Question: I'm having a hard time with GUI.
Basically I want to create a program that can select and add items from a given list and display the total amount(price of the item) from the added items. So, when I add items items from the 'leftlist' the price will appear in the 'rightlist', and when I press the 'totalbutton', the total price of the selected items will appear via 'JLabel'. Sample would be:

So far, this is what I've done:
'''
import java.awt.FlowLayout;
import java.awt.event.ActionEvent;
import java.awt.event.ActionListener;
import javax.swing.*;
public class MP2_1 extends JFrame{
private JList leftlist;
private JList rightlist;
private JButton addbutton;
private JButton totalbutton;
private static String[] items = {"item1", "item2", "item3", "item4", "item5"
, "item6", "item7", "item8", "item9", "item10"};
private JButton total;
public MP2_1() {
super("MP2_1");
setLayout(new FlowLayout());
leftlist = new JList(items);
leftlist.setVisibleRowCount(5);
leftlist.setSelectionMode(ListSelectionModel.MULTIPLE_INTERVAL_SELECTION);
add(new JScrollPane(leftlist));
addbutton = new JButton("ADD");
addbutton.addActionListener(
new ActionListener(){
public void actionPerformed(ActionEvent event){
rightlist.setListData(leftlist.getSelectedValuesList().toArray());
}
}
);
add(addbutton);
rightlist = new JList();
rightlist.setVisibleRowCount(5);
rightlist.setFixedCellWidth(55);
rightlist.setFixedCellHeight(20);
add(new JScrollPane(rightlist));
totalbutton = new JButton("Total");
totalbutton.addActionListener(
new ActionListener(){
public void actionPerformed(ActionEvent event){
rightlist.setListData(leftlist.getSelectedValuesList().toArray());
}
}
);
add(totalbutton);
}
public static void main(String[] args) {
MP2_1 list = new MP2_1();
list.setDefaultCloseOperation(JFrame.EXIT_ON_CLOSE);
list.setSize(300,300);
list.setVisible(true);
}
}
'''
I must have made a mistake in the structure like using 'setListData' but I can't think of any other way of transferring a price of an item there, right now it only transfers the item itself.
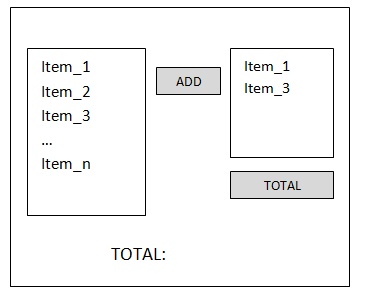
Answer: I have checked your above example and found two things. One that it doesn't preserve the previously selected item in the list once we click on Add button to add items to right list. Second thing was that you are using the String to show items in the list but we need to have price also with the list object.
To have price associated with item I have created another class which contains Item Name and also its price which will be used in the List. Below is the Item class, check comment of toString method for correct understanding and usage of it with JList.
'''
public class Item {
private String itemName;
private Integer itemPrice;
public Item(){}
public Item(String itemName, int itemPrice){
this.itemName = itemName;
this.itemPrice = itemPrice;
}
public String getItemName() {
return itemName;
}
public void setItemName(String itemName) {
this.itemName = itemName;
}
public Integer getItemPrice() {
return itemPrice;
}
public void setItemPrice(Integer itemPrice) {
this.itemPrice = itemPrice;
}
@Override
/*
* This is very important to override as it will be used by JList to show the item name
*/
public String toString(){
return this.itemName;
}
}
'''
I have modified your original class to use above Item class which will achieve what you have described in your question. Note that I have used Integer for your Item price you can modify it to have Double also. Also check comments in the code below to understand the changes done in the class.
'''
import java.awt.FlowLayout;
import java.awt.event.ActionEvent;
import java.awt.event.ActionListener;
import java.util.ArrayList;
import java.util.Arrays;
import java.util.LinkedHashSet;
import java.util.List;
import java.util.Set;
import javax.swing.*;
public class MP2_1 extends JFrame {
private JList leftlist;
private JList rightlist;
private JButton addbutton;
private JButton totalbutton;
private JLabel totalLabel;
public MP2_1() {
super("MP2_1");
setLayout(new FlowLayout());
// preparing item list it might be coming from somewhere else
List<Item> itemList = new ArrayList<Item>();
itemList.add(new Item("Item 1", 100));
itemList.add(new Item("Item 2", 400));
itemList.add(new Item("Item 3", 500));
itemList.add(new Item("Item 4", 600));
itemList.add(new Item("Item 5", 800));
itemList.add(new Item("Item 6", 300));
itemList.add(new Item("Item 7", 200));
itemList.add(new Item("Item 8", 300));
itemList.add(new Item("Item 9", 400));
leftlist = new JList(itemList.toArray());
leftlist.setVisibleRowCount(5);
leftlist
.setSelectionMode(ListSelectionModel.MULTIPLE_INTERVAL_SELECTION);
add(new JScrollPane(leftlist));
addbutton = new JButton("ADD");
addbutton.addActionListener(new ActionListener() {
public void actionPerformed(ActionEvent event) {
//make sure you preserve the previously selected list items
int size = rightlist.getModel().getSize();
Set objects = new LinkedHashSet();
for (int i = 0; i < size; i++) {
objects.add(rightlist.getModel().getElementAt(i));
}
objects.addAll(Arrays.asList(leftlist.getSelectedValues()));
rightlist.setListData(objects.toArray());
}
});
add(addbutton);
rightlist = new JList();
rightlist.setVisibleRowCount(5);
rightlist.setFixedCellWidth(55);
rightlist.setFixedCellHeight(20);
add(new JScrollPane(rightlist));
totalbutton = new JButton("Total");
totalbutton.addActionListener(new ActionListener() {
public void actionPerformed(ActionEvent event) {
// iterate over item objects and calculate the total
int size = rightlist.getModel().getSize();
Integer totalAmount = 0;
for (int i = 0; i < size; i++) {
Object obj = leftlist.getModel().getElementAt(i);
Item item = (Item) obj;
totalAmount += item.getItemPrice();
}
//update the total Amount label
totalLabel.setText("Total Amount : " + totalAmount);
}
});
add(totalbutton);
totalLabel = new JLabel("Total Amount : ");
add(totalLabel);
}
public static void main(String[] args) {
MP2_1 list = new MP2_1();
list.setDefaultCloseOperation(JFrame.EXIT_ON_CLOSE);
list.setSize(300, 300);
list.setVisible(true);
}
}
'''
I have not worked to correct the user interface but its functional enough to describe what you require.